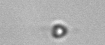
Label: nanoplankton_mix